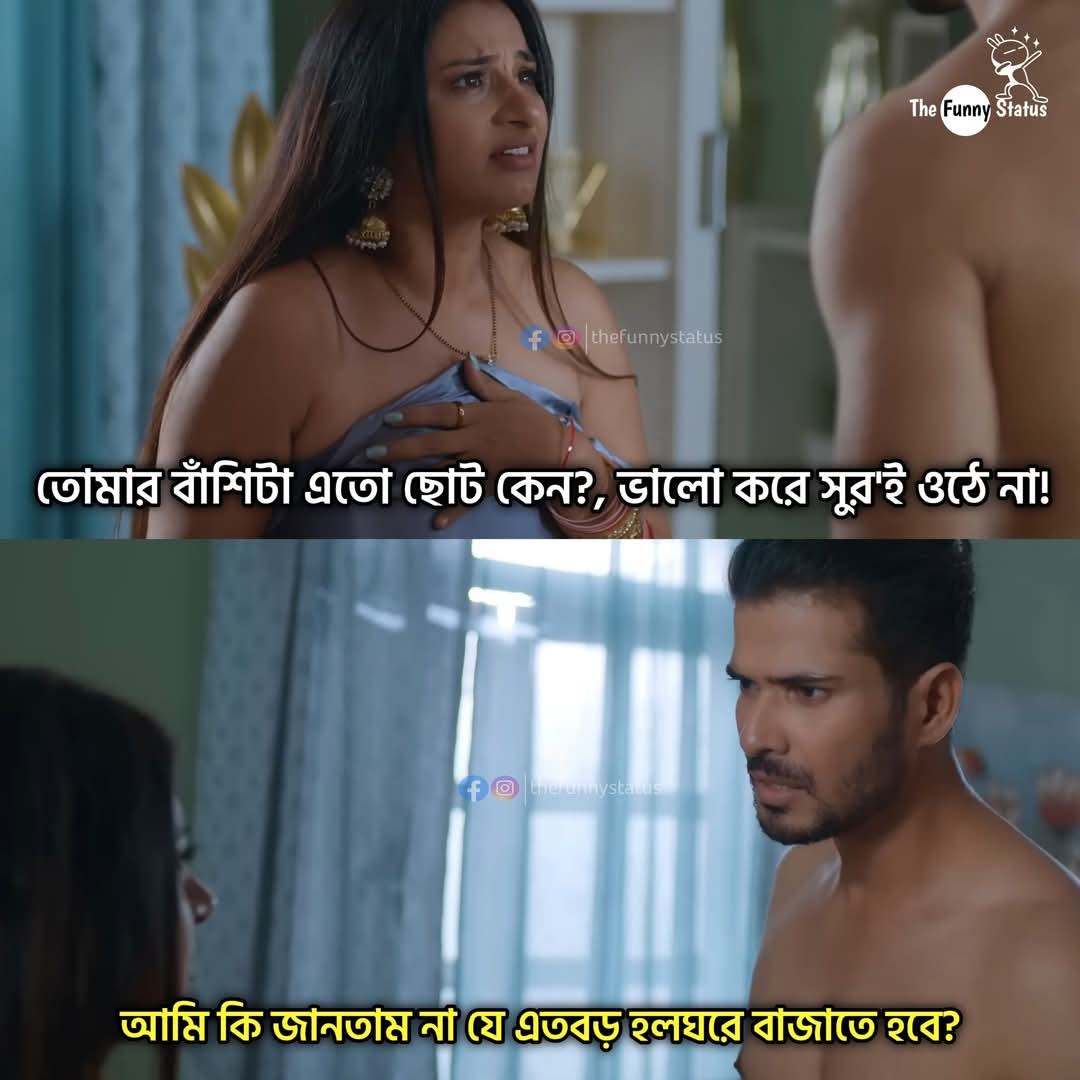
Text: তোমার বাঁশিটা এতো ছোট কেন?, ভালো করে সুর'ই ওঠে না!
আমি কি জানতাম না যে এতবড় হলঘরে বাজাতে হবে?
Label: Non Hate